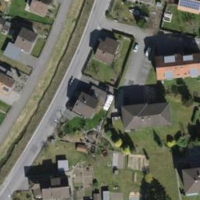
EUNIS habitat code: 54
Species observed at this site:
Teucrium scorodonia